Question: I have deployed an MVC web application on IIS, and it is configured to run over HTTPS.
Further, the website is consuming a WCF service which is deployed on other server (in same network). The WCF service is running over HTTP.
Everything seems working fine, but while accessing the website it is always giving following message on IE 8.

How can we make the site accessible without the below message getting displayed? Also, the solution should not entail any changes at client-level. I need a solution which can be done at site-level.
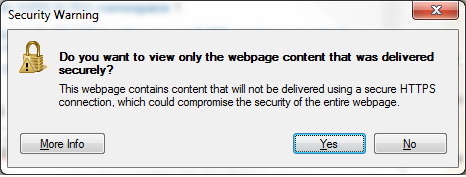
Answer: it seems that you have enabled https and want to consume service vai http. so please change your serviceMetadata
'''
<serviceMetadata httpsGetEnabled="true"/>
'''
to
'''
<serviceMetadata httpGetEnabled="true"/>
'''